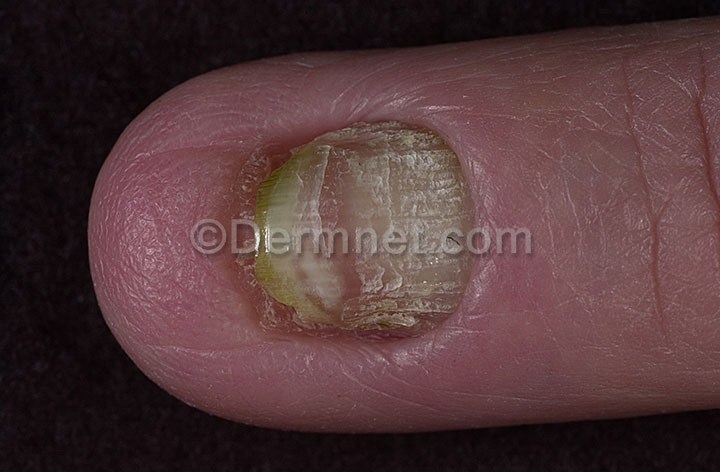
Disease: Nail Fungus and other Nail Disease